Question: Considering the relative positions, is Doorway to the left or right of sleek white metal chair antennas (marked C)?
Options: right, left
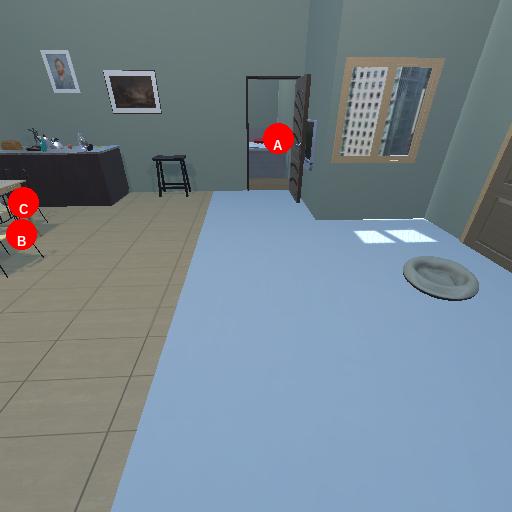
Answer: right